Field crop: maize
Growth stage: 1
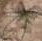
Species: salsola